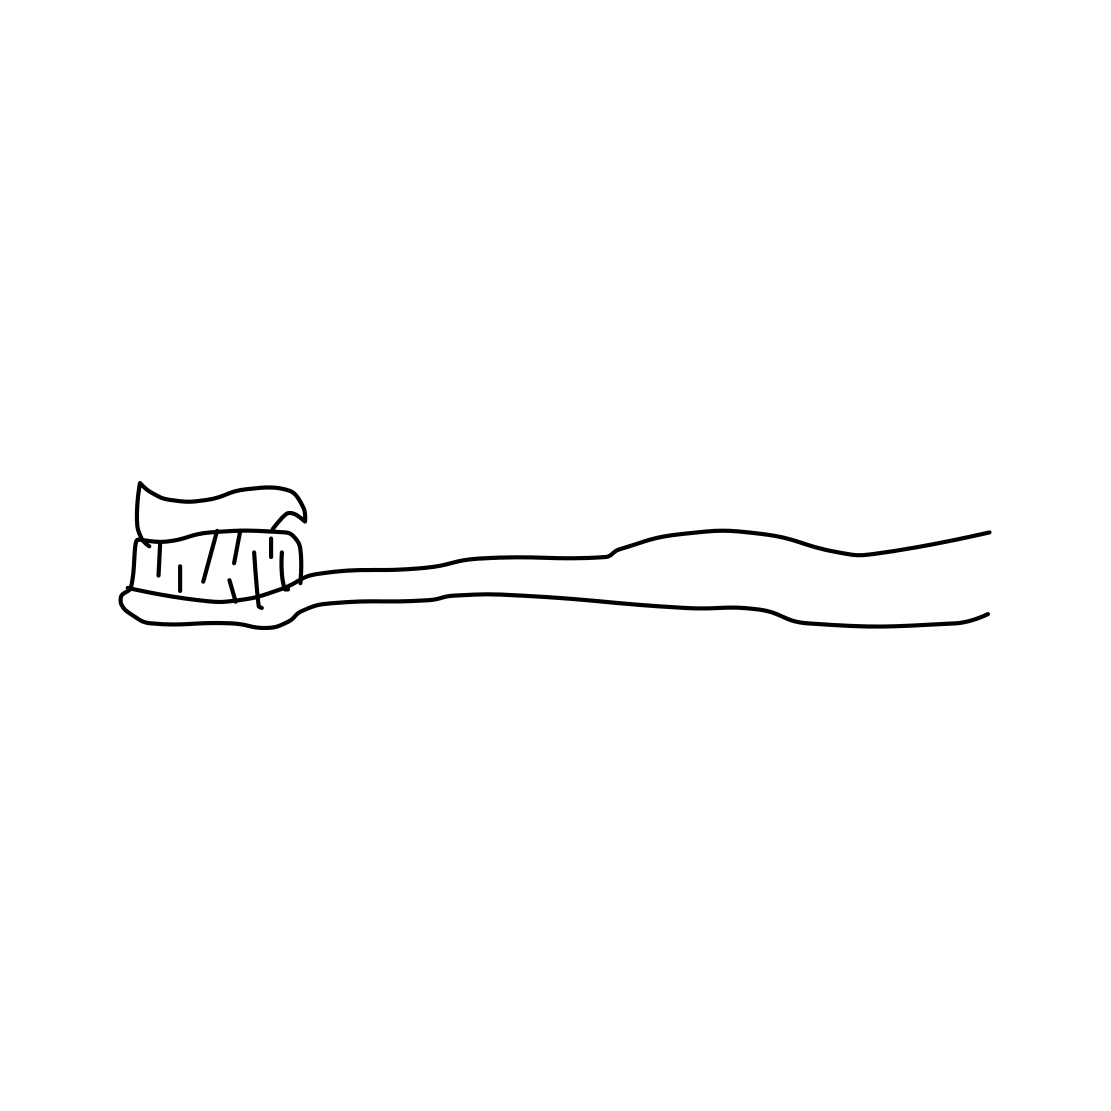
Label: toothbrush